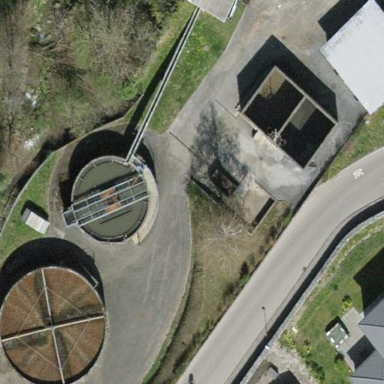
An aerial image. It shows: View of wastewater plant.